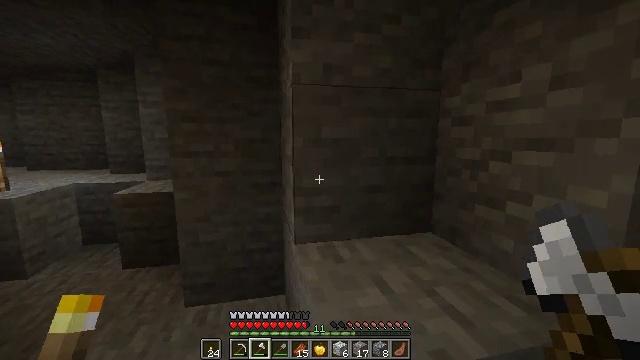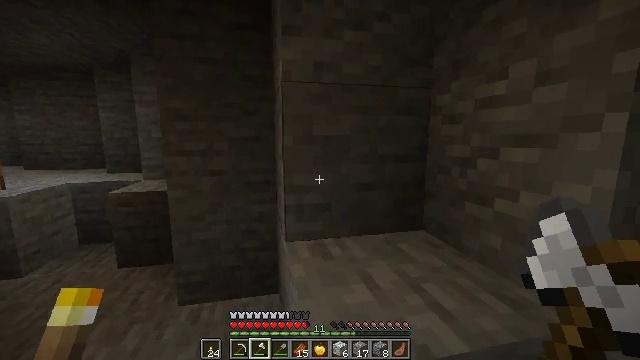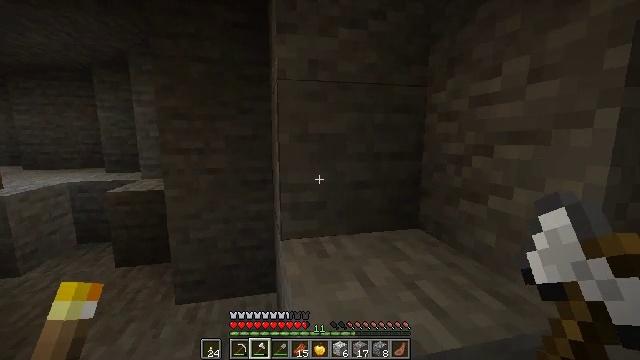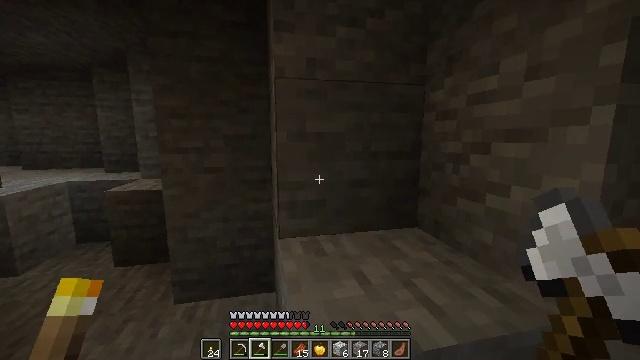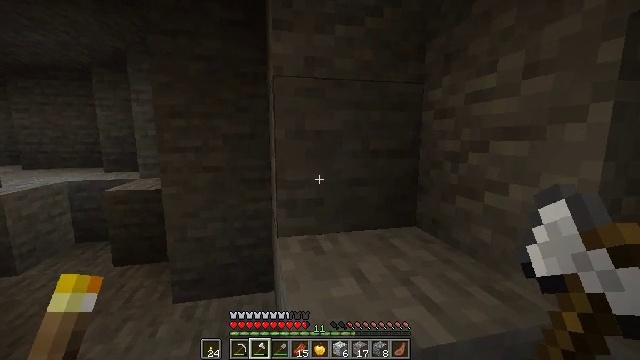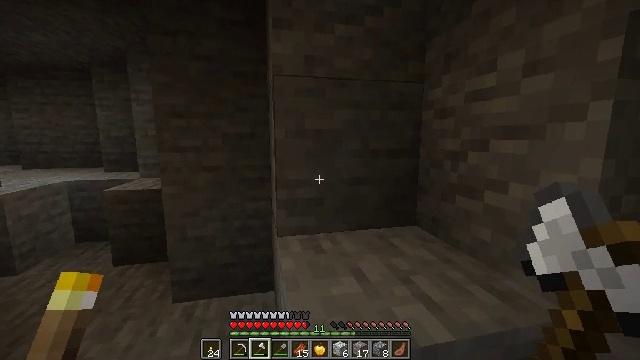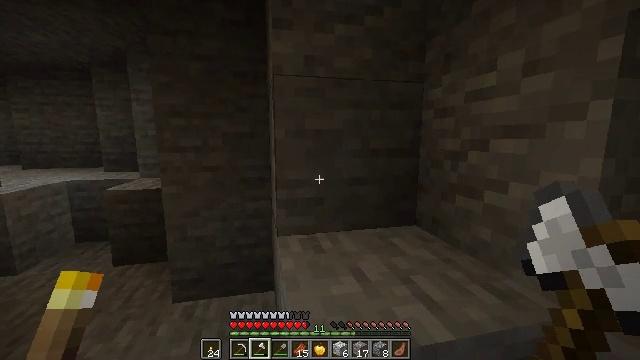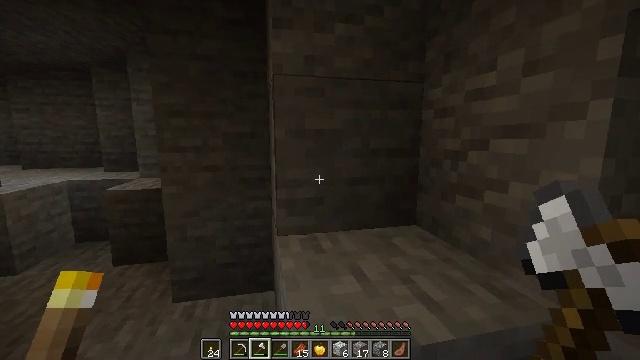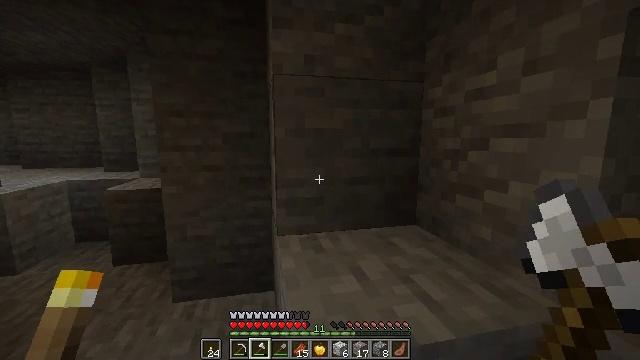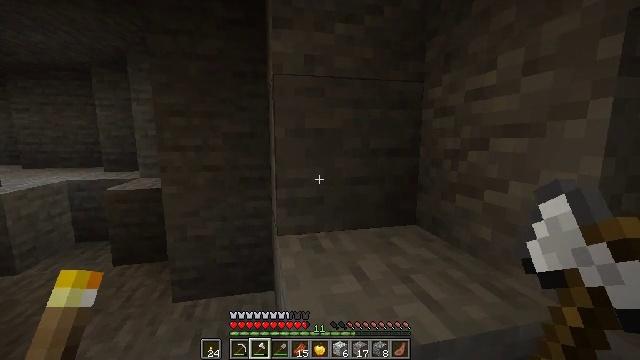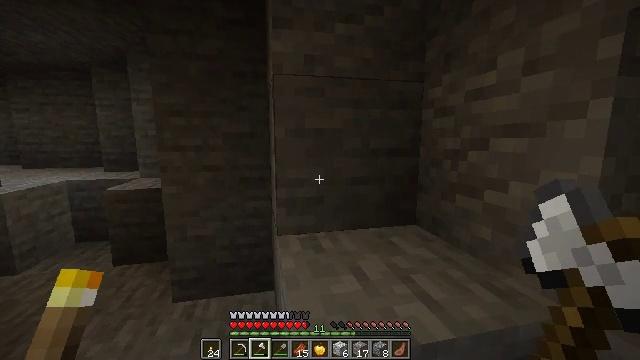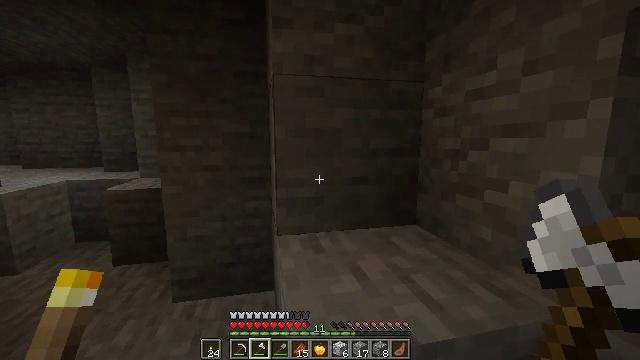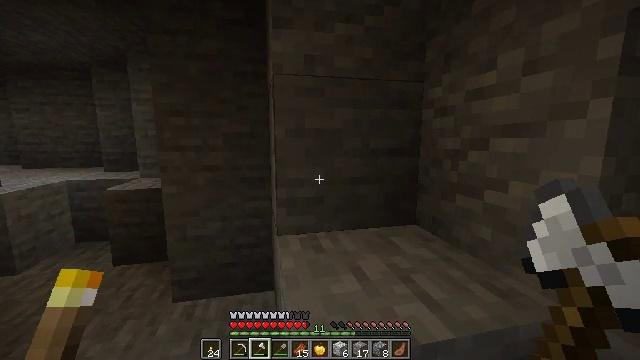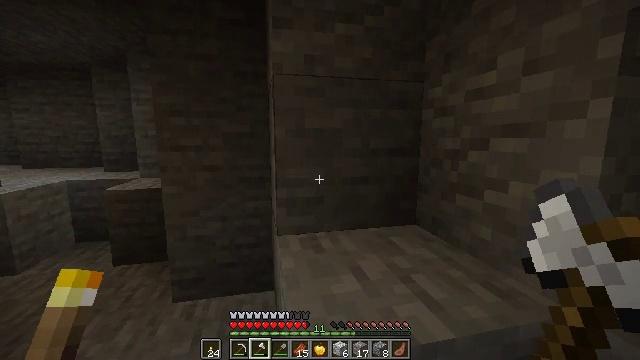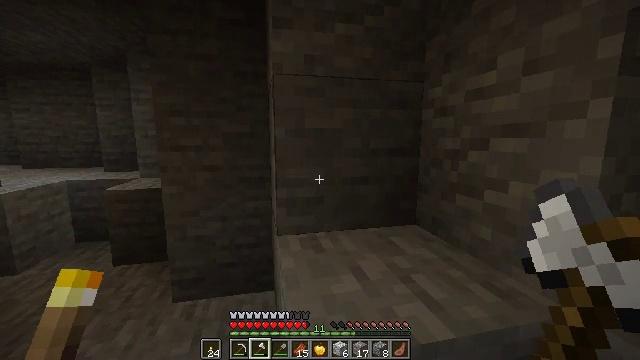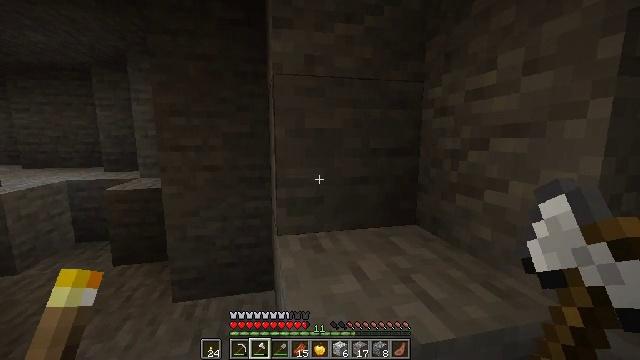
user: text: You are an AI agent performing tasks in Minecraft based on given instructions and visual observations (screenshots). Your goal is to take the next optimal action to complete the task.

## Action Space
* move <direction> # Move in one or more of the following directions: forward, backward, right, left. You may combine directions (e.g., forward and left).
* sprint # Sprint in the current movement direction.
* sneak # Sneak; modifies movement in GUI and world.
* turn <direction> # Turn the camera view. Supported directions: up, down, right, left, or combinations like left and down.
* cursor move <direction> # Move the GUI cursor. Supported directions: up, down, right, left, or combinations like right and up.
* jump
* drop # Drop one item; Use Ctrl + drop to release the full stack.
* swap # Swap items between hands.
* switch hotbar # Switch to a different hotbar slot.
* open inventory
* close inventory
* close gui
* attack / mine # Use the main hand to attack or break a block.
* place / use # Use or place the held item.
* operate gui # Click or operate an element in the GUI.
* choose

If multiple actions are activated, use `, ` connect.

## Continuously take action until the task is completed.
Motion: motion action
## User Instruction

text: Break the mob spawner.
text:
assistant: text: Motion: no_op
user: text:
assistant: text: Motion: no_op
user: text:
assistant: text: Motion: no_op
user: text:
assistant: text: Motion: no_op
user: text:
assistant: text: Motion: no_op
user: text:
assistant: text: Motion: no_op
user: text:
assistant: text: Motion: no_op
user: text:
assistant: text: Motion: no_op
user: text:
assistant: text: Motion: no_op
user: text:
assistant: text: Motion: no_op
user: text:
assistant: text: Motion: no_op
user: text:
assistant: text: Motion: no_op
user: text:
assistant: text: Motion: no_op
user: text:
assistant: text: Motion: no_op
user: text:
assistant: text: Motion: no_op
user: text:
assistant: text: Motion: no_op
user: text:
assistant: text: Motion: no_op
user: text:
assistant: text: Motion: no_op
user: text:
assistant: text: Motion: no_op
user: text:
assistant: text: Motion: no_op
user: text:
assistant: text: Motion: no_op
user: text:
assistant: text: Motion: no_op
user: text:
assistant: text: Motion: no_op
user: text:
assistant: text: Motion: no_op
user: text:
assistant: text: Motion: no_op
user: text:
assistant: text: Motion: no_op
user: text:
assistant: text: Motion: no_op
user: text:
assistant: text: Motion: no_op
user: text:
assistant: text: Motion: no_op
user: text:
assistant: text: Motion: no_op